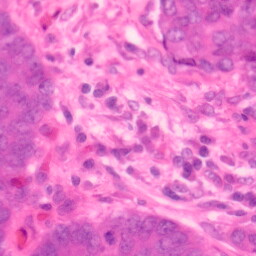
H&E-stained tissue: Colon